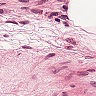
Metastatic tissue present: no